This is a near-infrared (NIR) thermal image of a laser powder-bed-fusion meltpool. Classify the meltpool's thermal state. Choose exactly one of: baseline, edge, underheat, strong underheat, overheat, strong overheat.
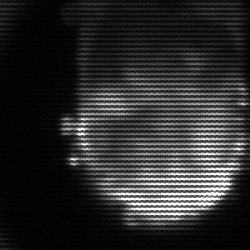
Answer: baseline